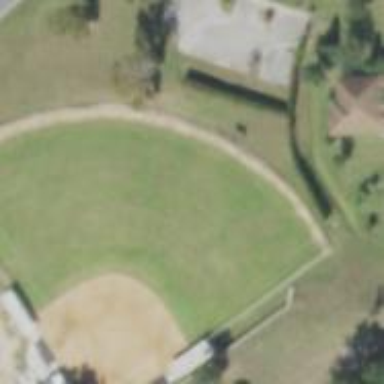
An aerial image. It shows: Baseball pitch for leisure land activities.